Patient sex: M
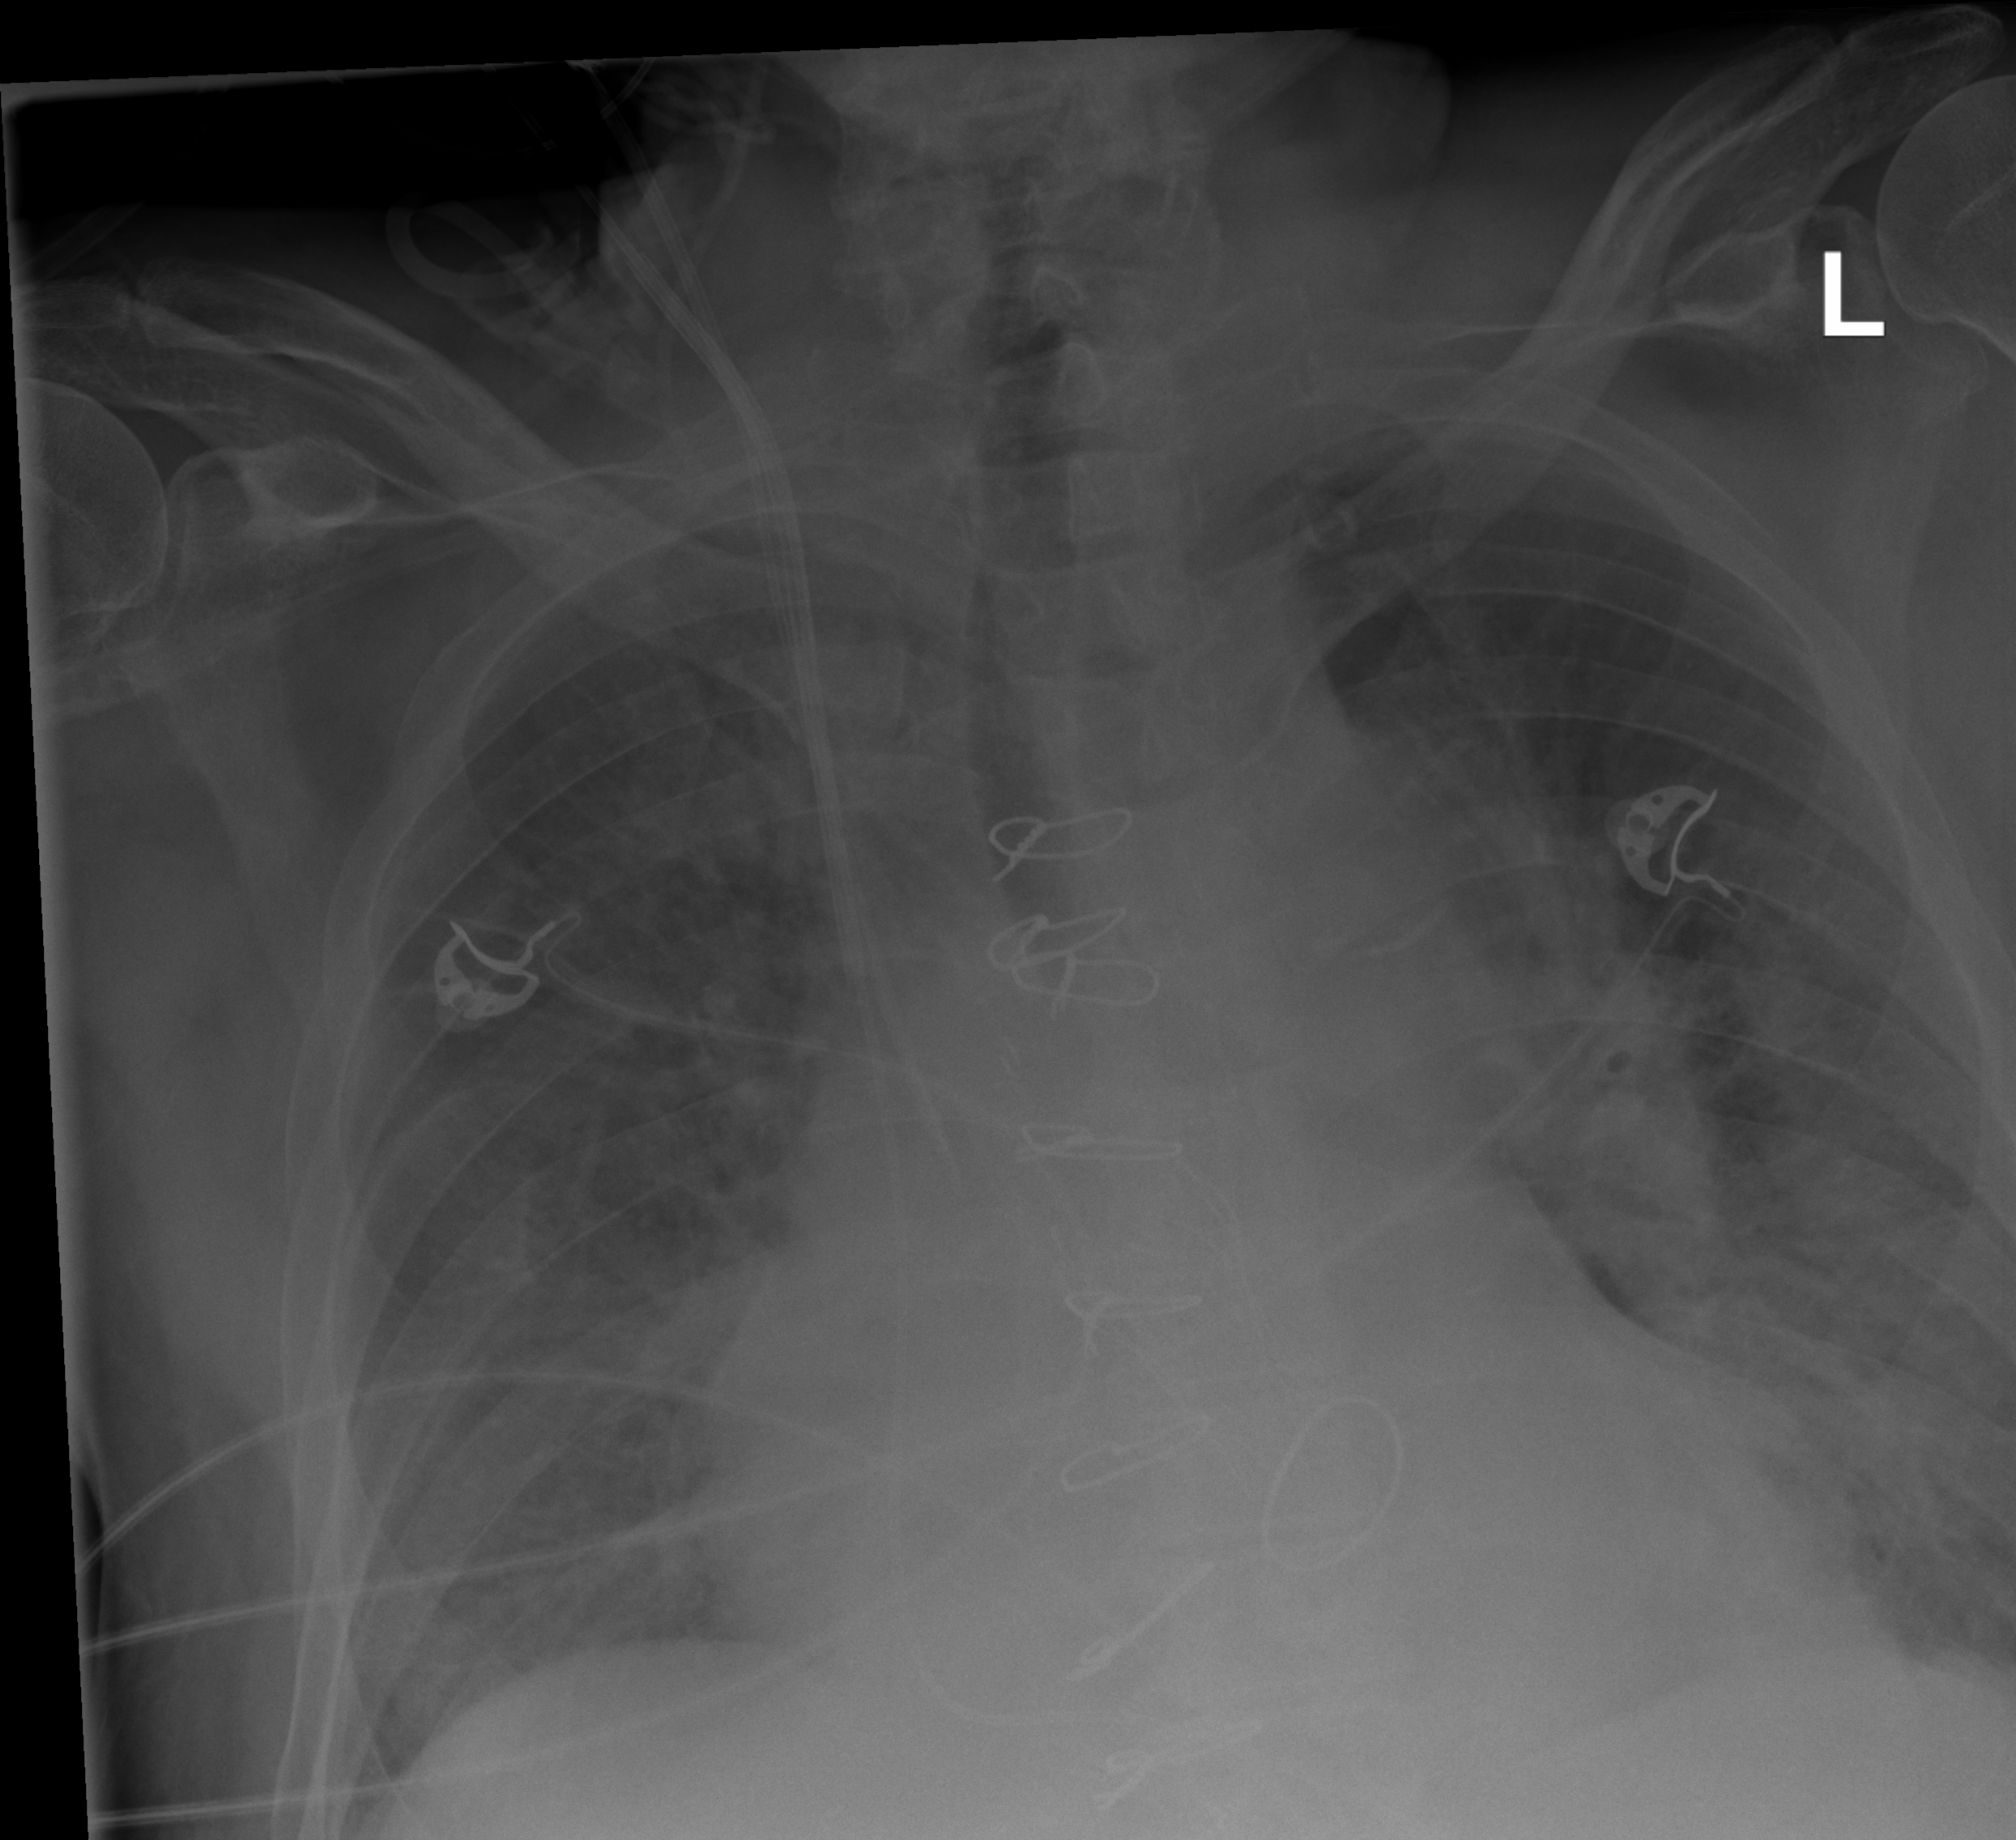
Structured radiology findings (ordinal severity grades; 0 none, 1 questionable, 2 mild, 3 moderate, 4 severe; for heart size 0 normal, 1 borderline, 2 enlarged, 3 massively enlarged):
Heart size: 2
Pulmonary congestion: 3
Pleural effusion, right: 0
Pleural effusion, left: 1
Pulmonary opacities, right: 3
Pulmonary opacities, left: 3
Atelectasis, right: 2
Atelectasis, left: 2